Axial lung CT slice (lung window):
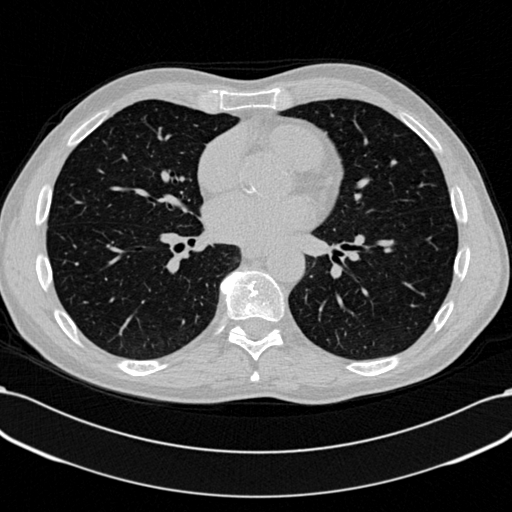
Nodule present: no